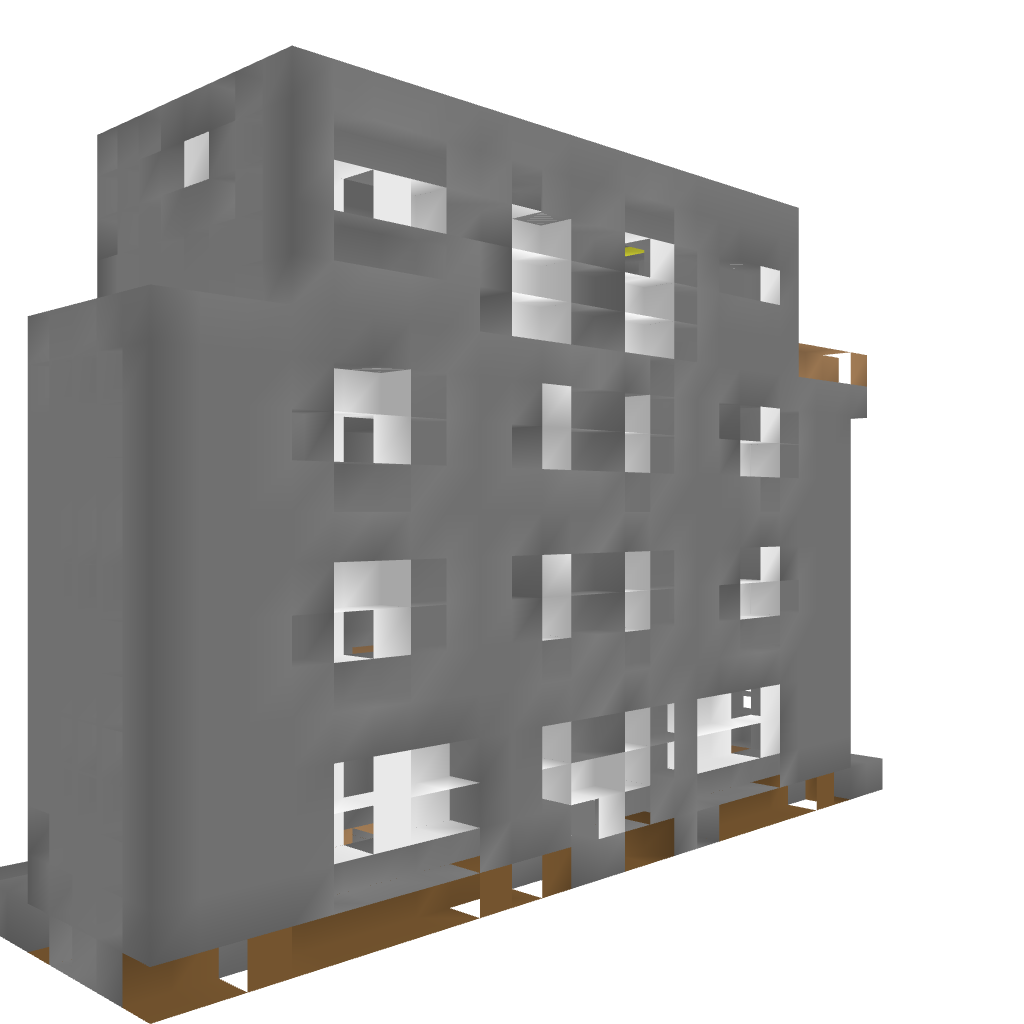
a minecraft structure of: Apartment bad low quality